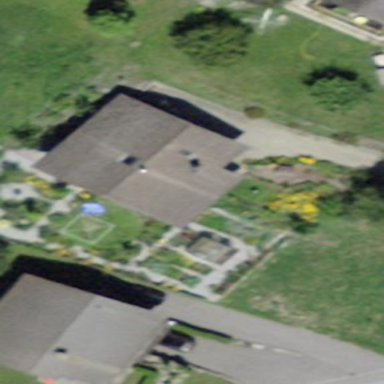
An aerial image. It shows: Simple and straightforward house.